Question: i am running this code:
'''
private static string[] Scopes = { DriveService.Scope.DriveReadonly };
private static string ApplicationName = "Drive API .NET Quickstart";
private static string _folderId = "0B3s20ZXnD-M7dkdhZzZaeXZRTWc";
private static string _fileName = "testFile";
private static string _filePath = @"C:\Users\Yosi\Desktop\bla bla.rar";
private static string _contentType = "application/zip";
static void Main(string[] args)
{
Console.WriteLine("create cred");
UserCredential credential = GetUserCredential();
Console.WriteLine("Get Services");
DriveService service = GetDriveService(credential);
Console.WriteLine("Upload File");
UploadFileToDrive(service, _fileName, _filePath, _contentType);
}
private static UserCredential GetUserCredential()
{
using (var stream = new FileStream("client_secret.json", FileMode.OpenOrCreate, FileAccess.Read))
{
string credPath = System.Environment.GetFolderPath(System.Environment.SpecialFolder.Personal);
credPath = Path.Combine(credPath, ".credentials/drive-dotnet-quickstart.json");
return GoogleWebAuthorizationBroker.AuthorizeAsync(
GoogleClientSecrets.Load(stream).Secrets,
Scopes,
"user1",
CancellationToken.None,
new FileDataStore(credPath, true)).Result;
}
}
private static DriveService GetDriveService(UserCredential credential)
{
return new DriveService(
new BaseClientService.Initializer()
{
HttpClientInitializer = credential,
ApplicationName = ApplicationName,
});
}
private static string UploadFileToDrive (DriveService service, string fileName, string filePath, string conentType)
{
var fileMatadata = new Google.Apis.Drive.v3.Data.File();
fileMatadata.Name = fileName;
fileMatadata.Parents = new List<string> { _folderId };
FilesResource.CreateMediaUpload request;
using (var stream = new FileStream(filePath, FileMode.Open))
{
request = service.Files.Create(fileMatadata, stream, conentType);
request.Upload();
}
var file = request.ResponseBody;
return file.Id;
}
}
'''
and get the following exception:

when I am calling the function: 'GetUserCredential();'
Any ideas what can cause the error?
I actually copy the code from a video word by word and i can't see any logical reason for that error. The video I used : <URL>
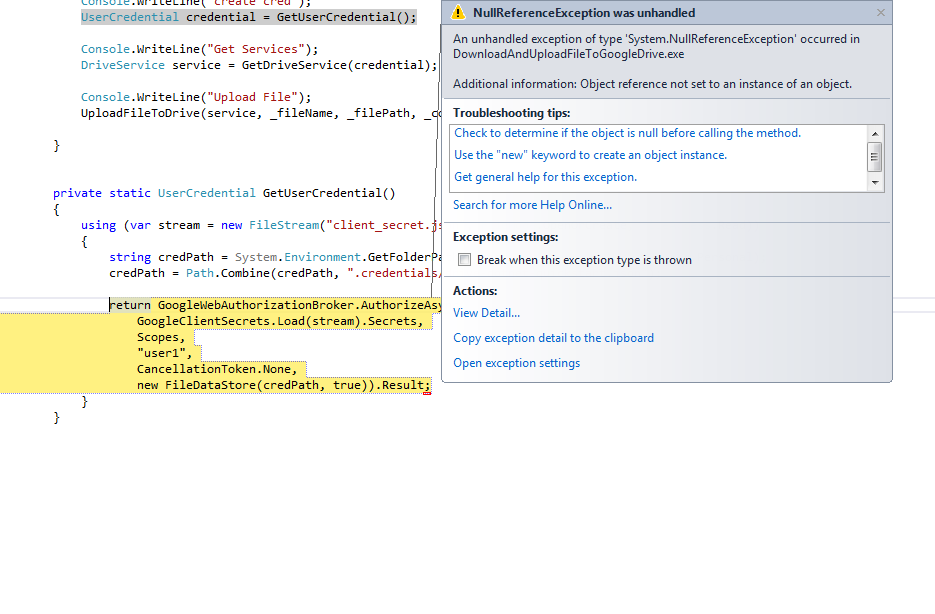
Answer: This is failing:
'''
GoogleClientSecrets.Load(stream).Secrets
'''
You can generate the file using the following instructions if you don't have it: <URL>
Make sure the file client_secret.json exists in your application folder (where the exe is) and then:
'''
using (var stream = new FileStream(Path.Combine(AppDomain.CurrentDomain.BaseDirectory,
"client_secret.json"), FileMode.OpenOrCreate, FileAccess.Read))
'''
Of course, don't include this file when deploying the application, each user must have and copy their own file to the application folder.